Question: In SCJP Book there is one Table

I am confuse at Last Row. If 'x.hashCode()! = y.hasCode()' than why is ut "" That .
Because from my understanding if HashCodes are different than there will be different buckets and finding Object from it will not create Problem than why
Lets Assume That 'x.hashCode()! = y.hashCode()'. And 'x.equals(y) == true.'
Does it make any difference when I retrieving Or Adding object from Or To Map OR Set.?
Any Example Will Be Appreciated.
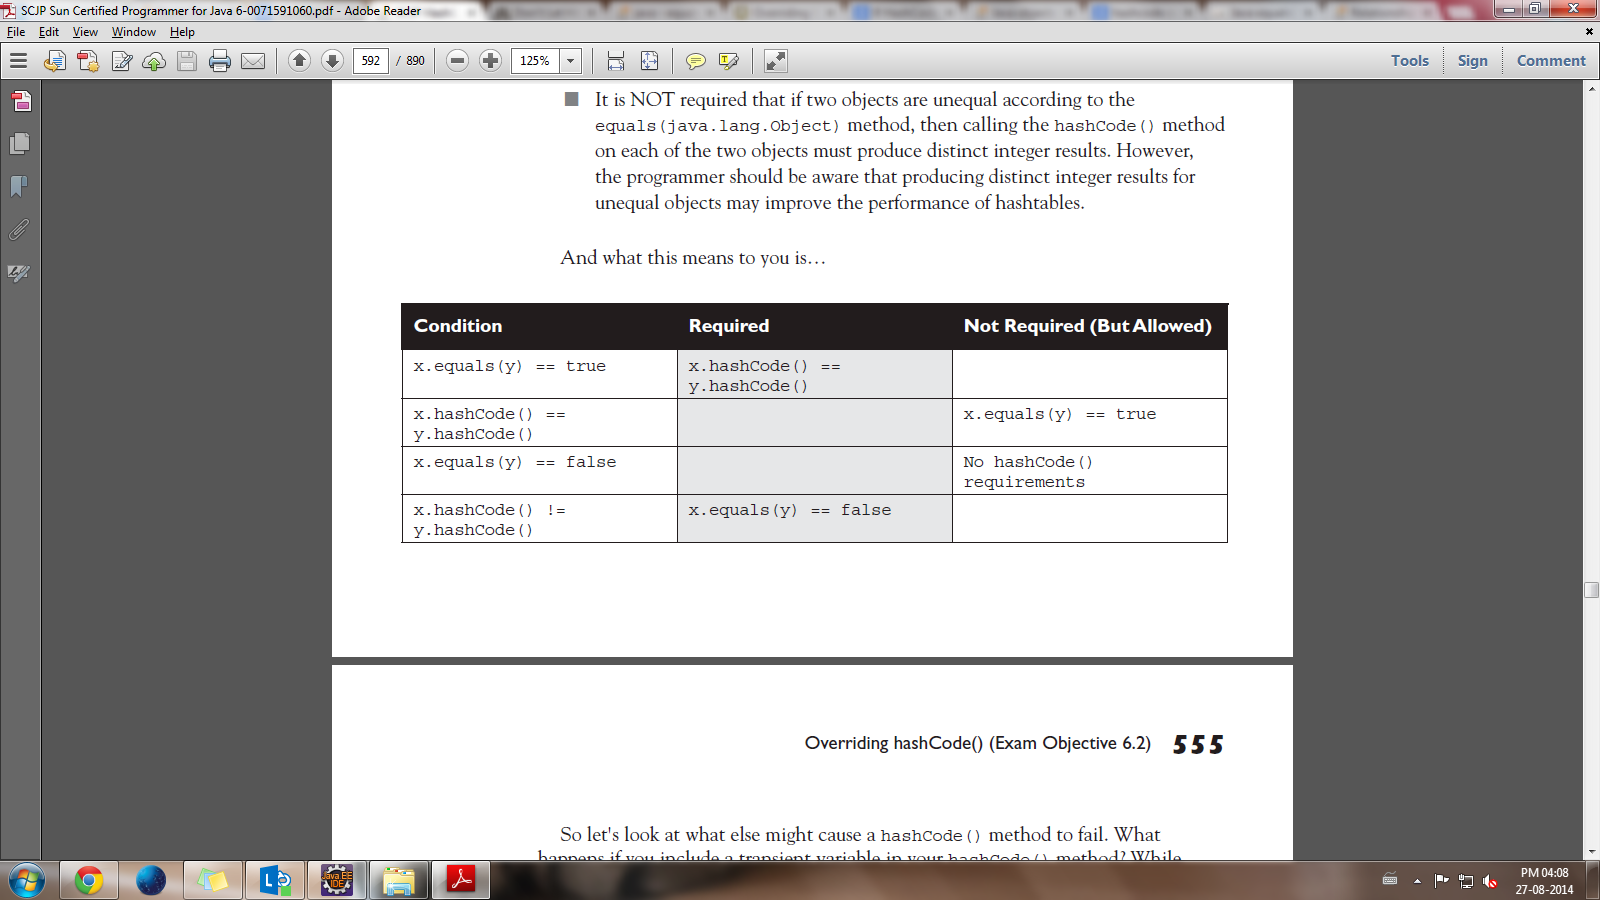
Answer: This is for when you are implementing a custom 'hashCode' and 'equals' methods for your own class, it's a contract you need to respect in order to implement hashing and object equality tests in Java. They mention that in the book because it is possible, in your own implementation to violate those contracts in your own custom 'hashCode' and 'equals' methods
The condition you are talking about is a direct result of 'x.equals(y) == true' implies 'x.hashCode() == y.hashCode()' (first row in your table)
('P' implies 'Q') is the same thing as ('not Q' implies 'not P'), P being 'x.equals(y) == true' from your first row in that textbook table, and Q being 'x.hashCode() == y.hashCode()'